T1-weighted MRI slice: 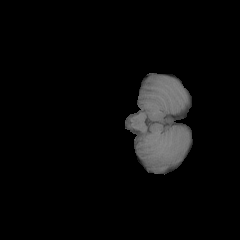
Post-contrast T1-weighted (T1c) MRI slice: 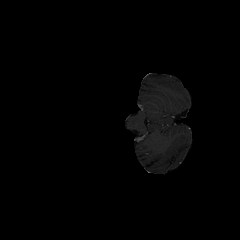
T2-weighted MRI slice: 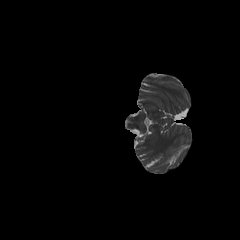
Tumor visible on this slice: no